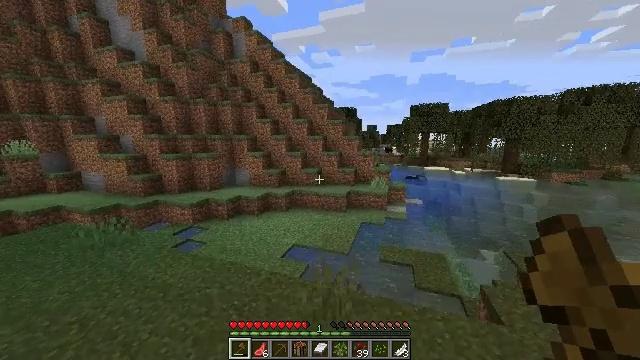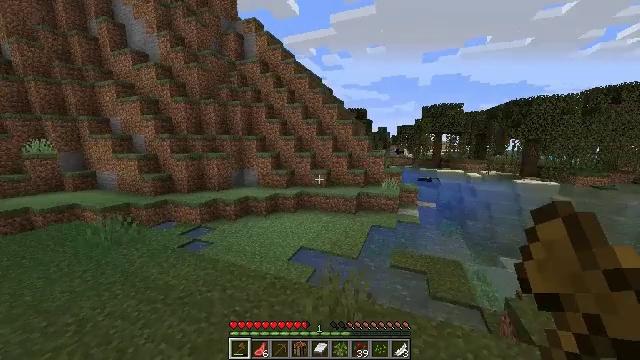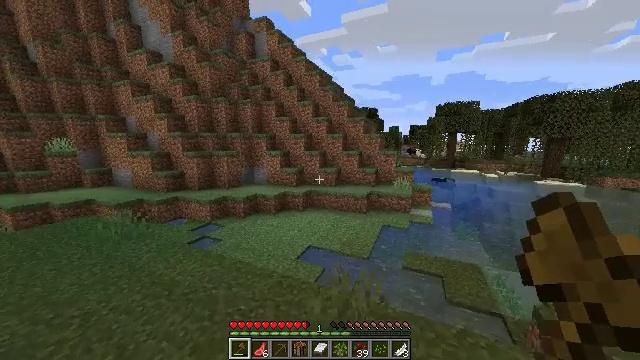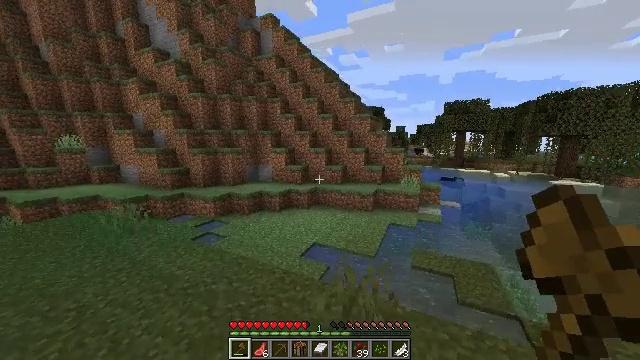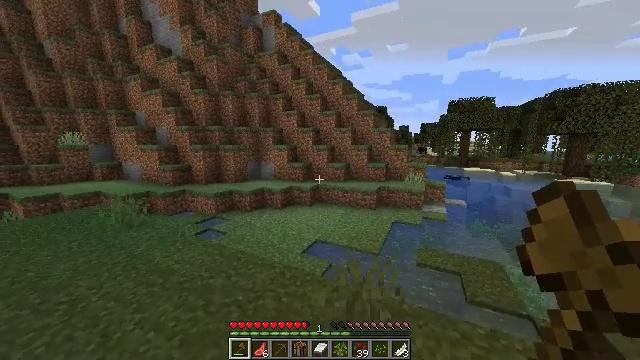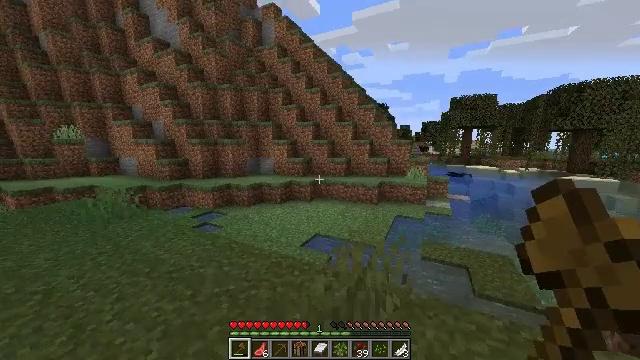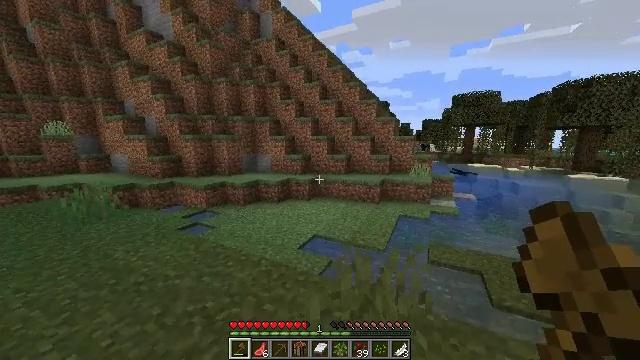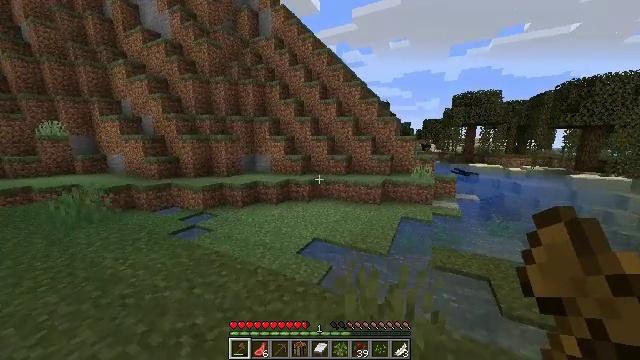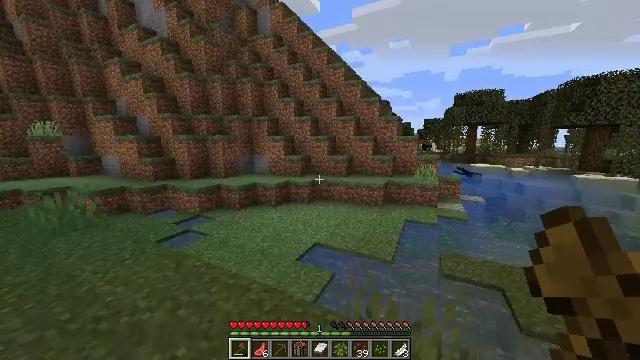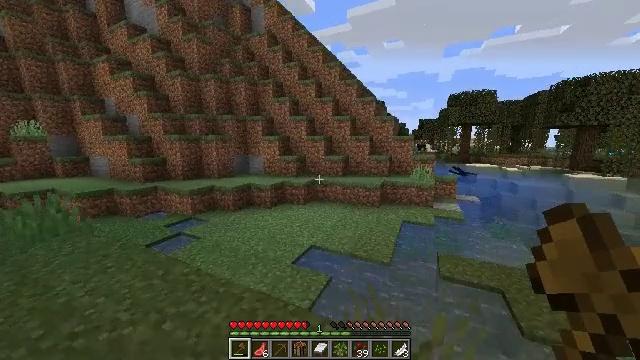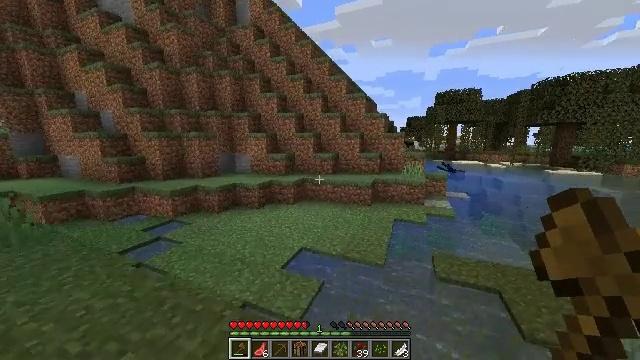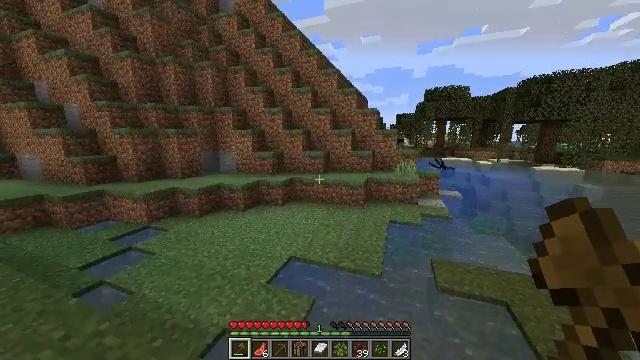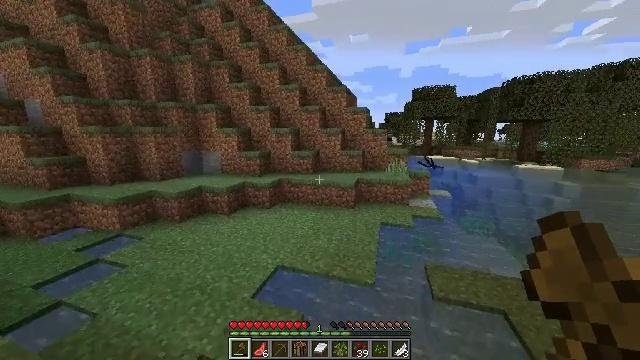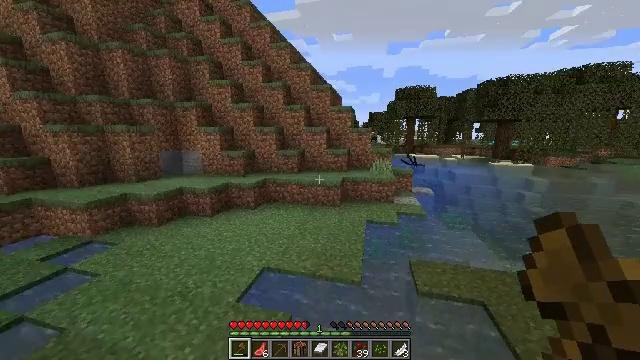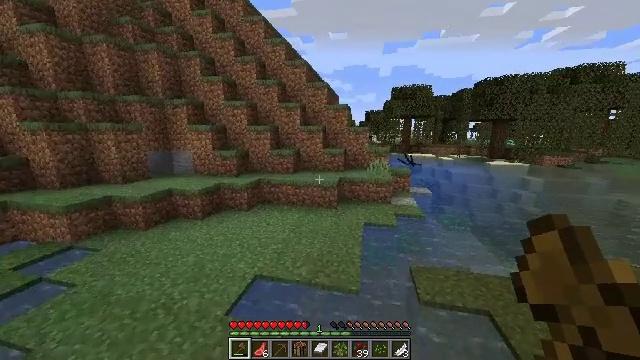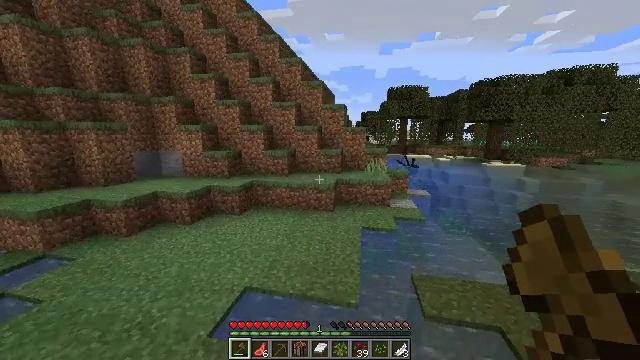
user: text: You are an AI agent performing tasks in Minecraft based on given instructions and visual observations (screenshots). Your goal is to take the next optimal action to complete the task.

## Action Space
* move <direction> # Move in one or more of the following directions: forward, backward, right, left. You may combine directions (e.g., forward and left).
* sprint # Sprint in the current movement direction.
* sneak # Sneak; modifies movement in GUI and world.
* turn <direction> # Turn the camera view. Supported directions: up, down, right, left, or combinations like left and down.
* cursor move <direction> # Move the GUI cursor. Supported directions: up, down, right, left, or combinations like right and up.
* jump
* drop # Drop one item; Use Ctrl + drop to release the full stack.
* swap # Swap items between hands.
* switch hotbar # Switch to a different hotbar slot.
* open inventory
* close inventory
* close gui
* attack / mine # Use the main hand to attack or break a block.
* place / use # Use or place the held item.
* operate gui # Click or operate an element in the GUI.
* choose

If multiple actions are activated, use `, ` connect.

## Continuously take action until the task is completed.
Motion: motion action
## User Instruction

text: Mine red sand from the ground.
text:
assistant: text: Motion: move forward, turn left
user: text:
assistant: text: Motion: move forward, turn left
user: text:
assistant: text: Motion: move forward, turn left
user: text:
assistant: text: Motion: move forward
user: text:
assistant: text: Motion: move forward
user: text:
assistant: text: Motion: move forward
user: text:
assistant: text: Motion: move forward
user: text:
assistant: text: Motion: move forward
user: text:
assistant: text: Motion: move forward, turn right
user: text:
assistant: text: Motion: move forward, turn right
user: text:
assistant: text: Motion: move forward, turn right
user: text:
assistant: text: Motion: move forward, turn right
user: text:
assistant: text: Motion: move forward, turn right
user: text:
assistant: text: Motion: move forward, turn right
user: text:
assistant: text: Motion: move forward, turn right
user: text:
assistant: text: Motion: move forward
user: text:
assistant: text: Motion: move forward, jump
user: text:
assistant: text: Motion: move forward, jump
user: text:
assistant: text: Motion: move forward, jump
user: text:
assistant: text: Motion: move forward, turn right, jump
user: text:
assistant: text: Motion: move forward
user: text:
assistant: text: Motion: move forward
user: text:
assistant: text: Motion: move forward
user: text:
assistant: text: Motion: move forward
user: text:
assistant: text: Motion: move forward, turn right
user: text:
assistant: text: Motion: move forward, turn right
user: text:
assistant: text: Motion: move forward, turn right
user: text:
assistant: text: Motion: move forward, turn right
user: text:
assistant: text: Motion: move forward, turn right
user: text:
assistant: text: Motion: move forward and move right, turn right